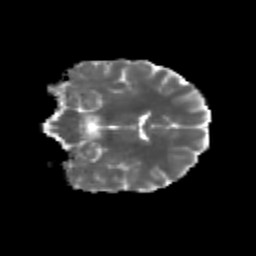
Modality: MD
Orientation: coronal
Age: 23
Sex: female
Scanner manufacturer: siemens
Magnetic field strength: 3 T
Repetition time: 3.5 s
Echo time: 0.113 s